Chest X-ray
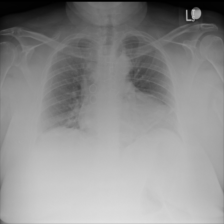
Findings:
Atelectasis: positive
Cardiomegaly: negative
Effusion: negative
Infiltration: negative
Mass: negative
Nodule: negative
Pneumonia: negative
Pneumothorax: negative
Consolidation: negative
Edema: negative
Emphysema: negative
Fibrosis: negative
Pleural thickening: negative
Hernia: negative